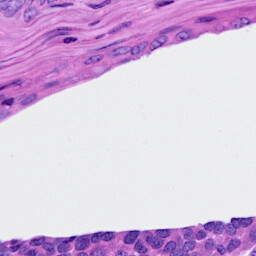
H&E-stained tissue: Ovarian